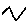
Label: zigzag